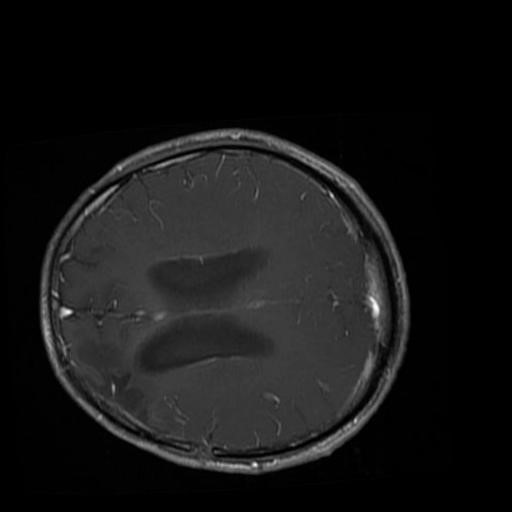
Label: brain_glioma